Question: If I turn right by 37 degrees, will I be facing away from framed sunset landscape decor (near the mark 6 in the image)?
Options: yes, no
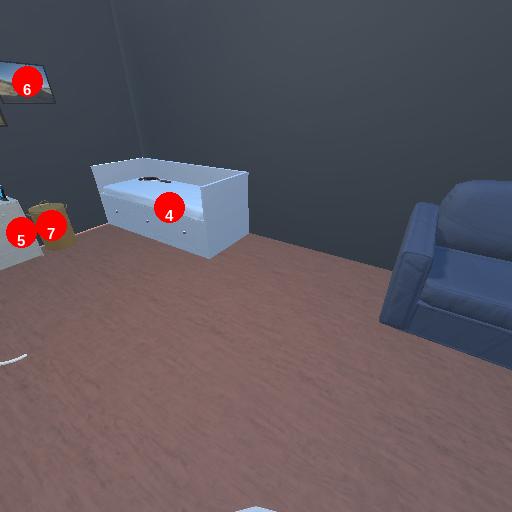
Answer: yes